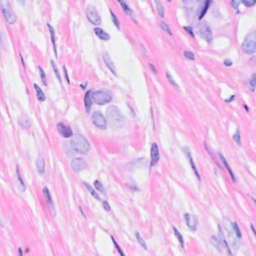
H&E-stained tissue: Breast